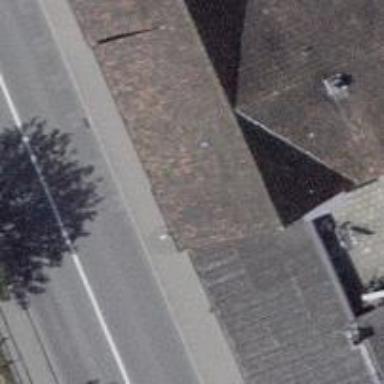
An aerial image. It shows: Restaurant.